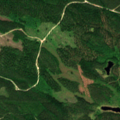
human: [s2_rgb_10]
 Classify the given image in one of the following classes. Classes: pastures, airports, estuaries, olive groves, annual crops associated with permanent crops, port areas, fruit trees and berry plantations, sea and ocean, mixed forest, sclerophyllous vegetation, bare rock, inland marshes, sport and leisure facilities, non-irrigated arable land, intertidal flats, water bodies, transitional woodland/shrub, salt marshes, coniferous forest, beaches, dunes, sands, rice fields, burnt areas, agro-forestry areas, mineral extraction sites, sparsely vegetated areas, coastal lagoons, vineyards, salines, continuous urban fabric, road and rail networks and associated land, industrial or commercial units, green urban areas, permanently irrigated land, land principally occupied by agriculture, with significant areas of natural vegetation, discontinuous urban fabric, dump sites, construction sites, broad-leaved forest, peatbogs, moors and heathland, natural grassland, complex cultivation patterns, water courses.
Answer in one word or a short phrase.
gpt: coniferous forest, mixed forest, transitional woodland/shrub